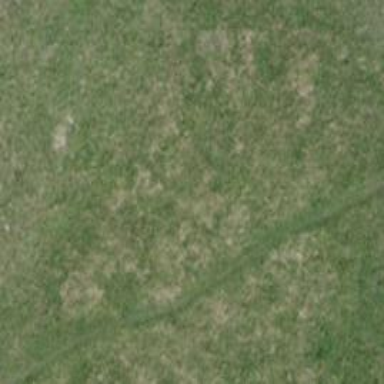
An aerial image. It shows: Grass path.